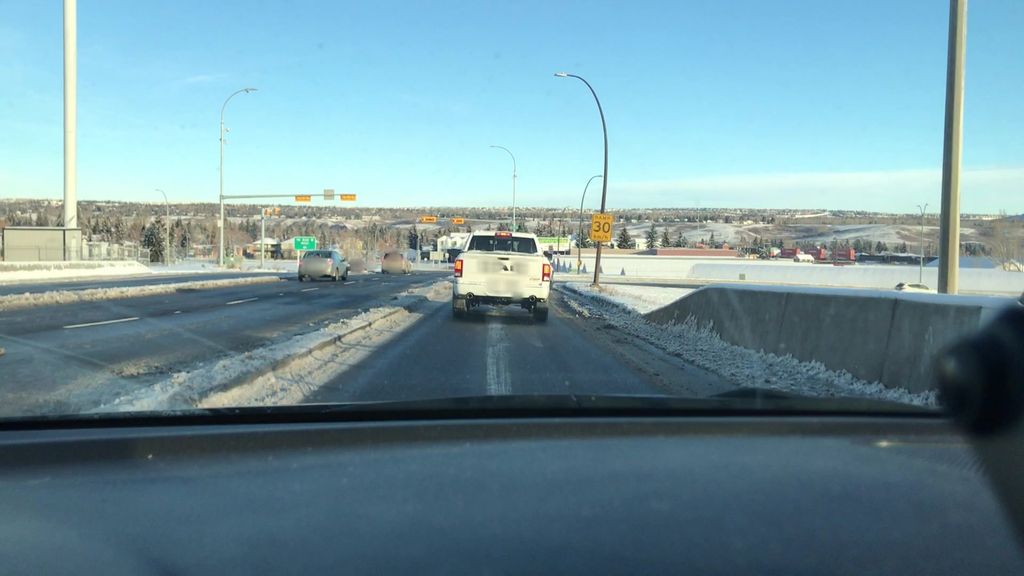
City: calgary